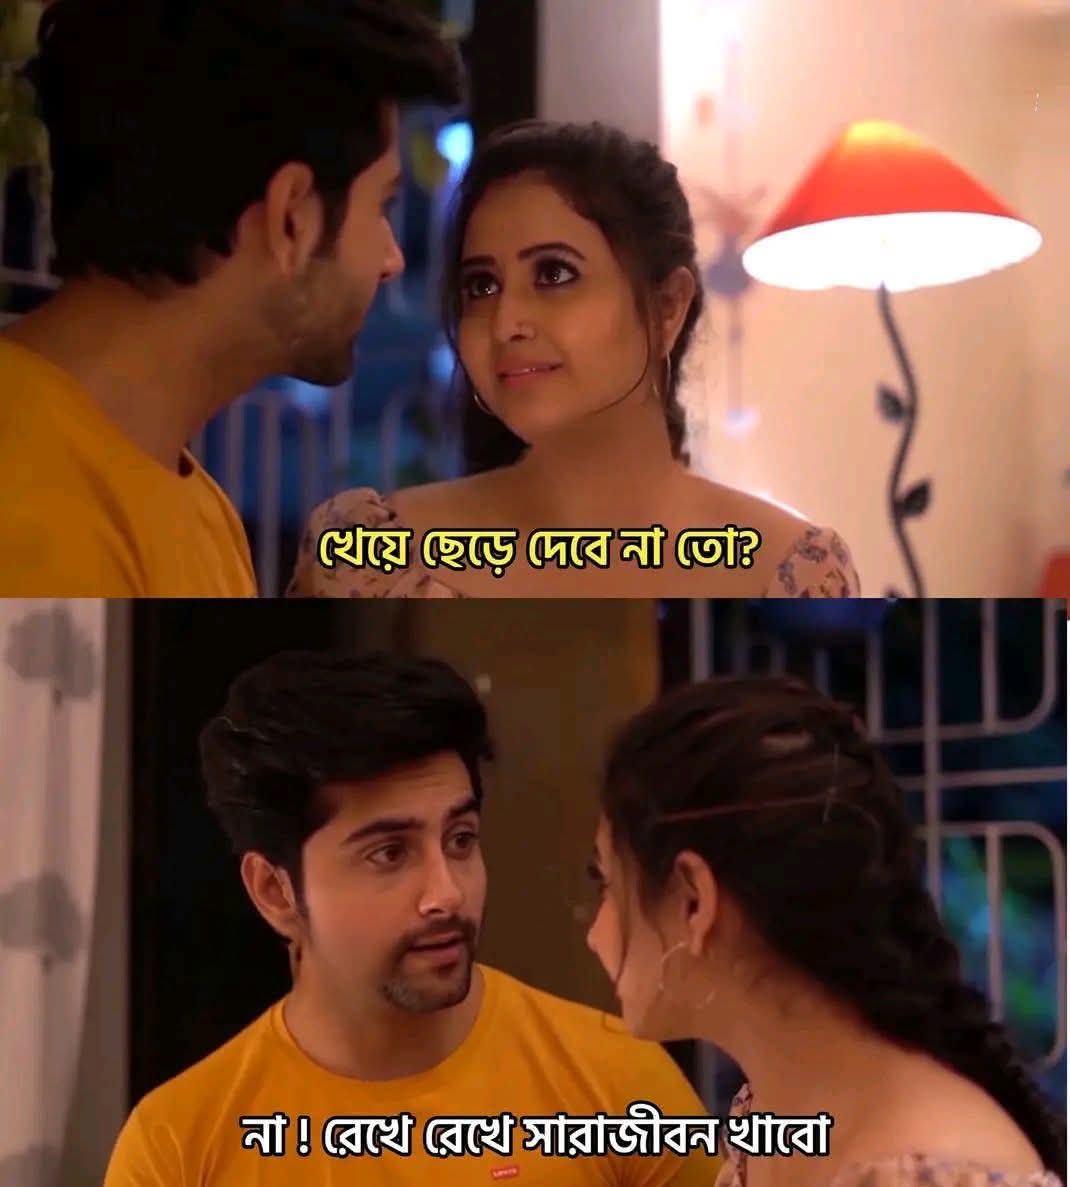
Text: খেয়ে ছেড়ে দেবে না তো? না! রেখে রেখে সারাজীবন খাবো
Label: Non Hate